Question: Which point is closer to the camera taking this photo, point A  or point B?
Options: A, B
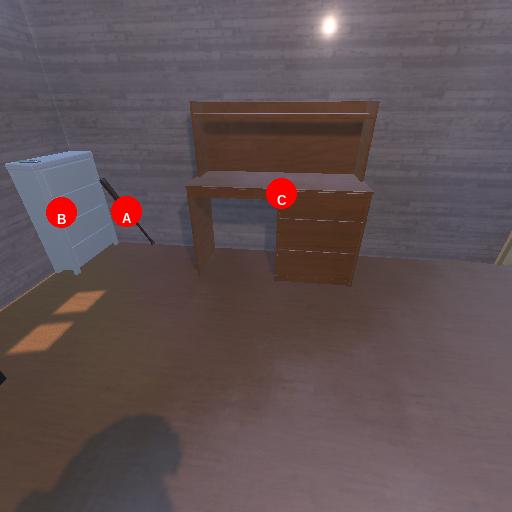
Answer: A